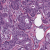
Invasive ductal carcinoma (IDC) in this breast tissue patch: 1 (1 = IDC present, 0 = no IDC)